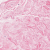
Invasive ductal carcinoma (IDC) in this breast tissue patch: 0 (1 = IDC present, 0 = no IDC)